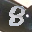
Label: 8